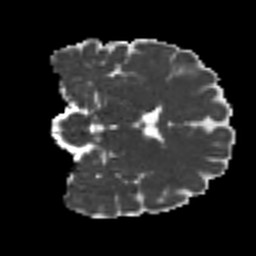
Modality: MD
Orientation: coronal
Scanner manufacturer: siemens
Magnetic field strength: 3 T
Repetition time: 9.6 s
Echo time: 0.077 s